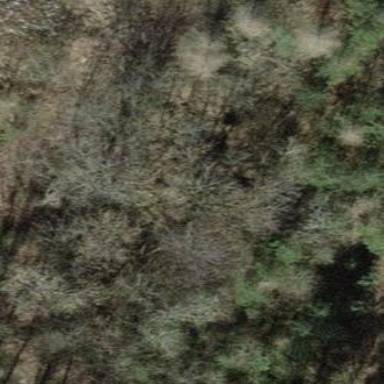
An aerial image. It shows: Area covered in scrub vegetation.